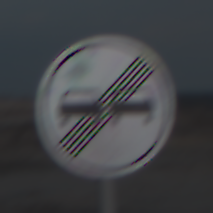
Verkehrszeichen: EndeUeberholverbot
Umgebung: Outdoor, Beach
Tageszeit: SunriseSunset
Wetter: PartlyCloudy
Licht: Natural
Jahreszeit: NotSpecified
Kontrast: MediumContrast